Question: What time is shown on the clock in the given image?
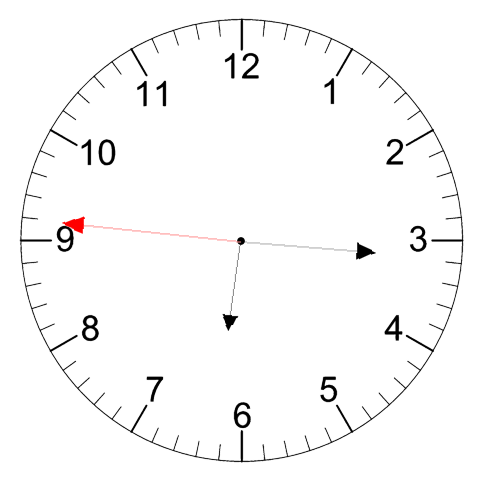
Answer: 06:15:46